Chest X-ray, PA view. Patient: 41 years old, sex M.
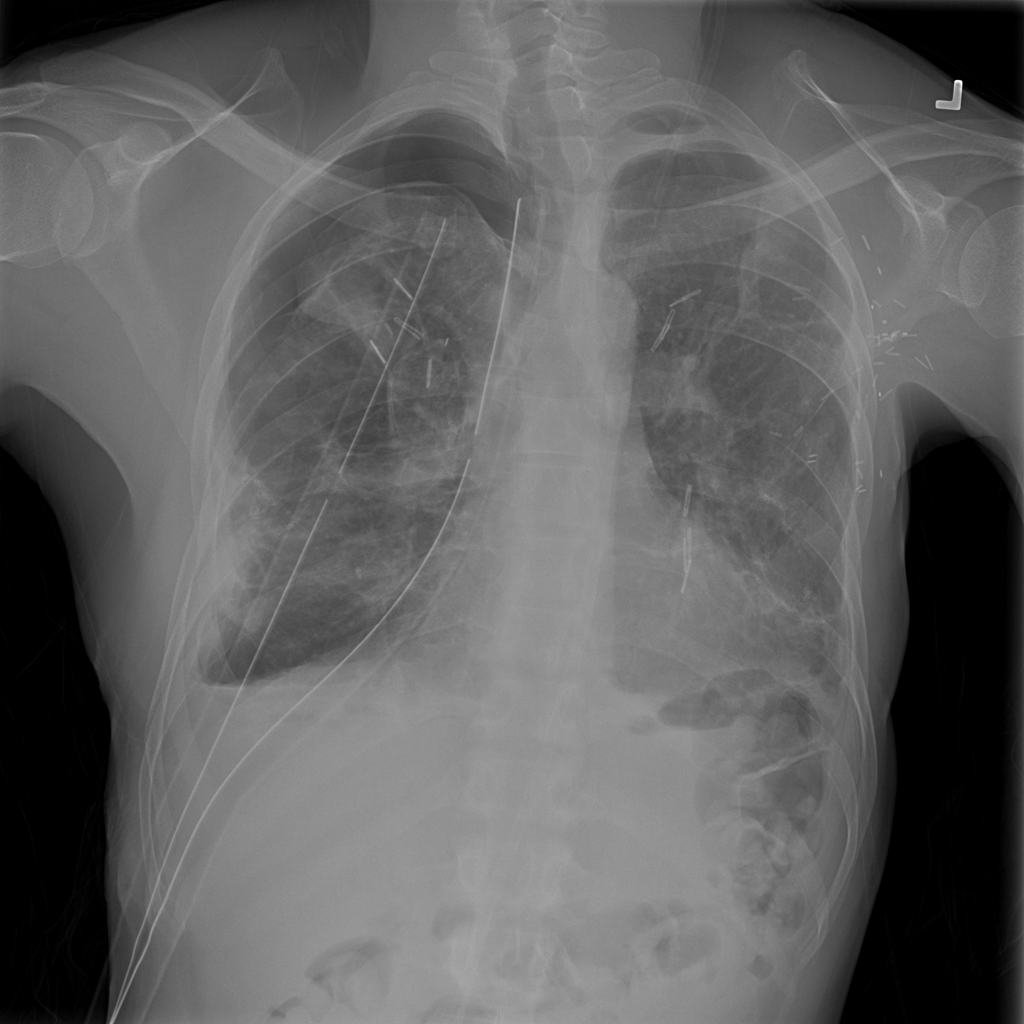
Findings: Pneumothorax